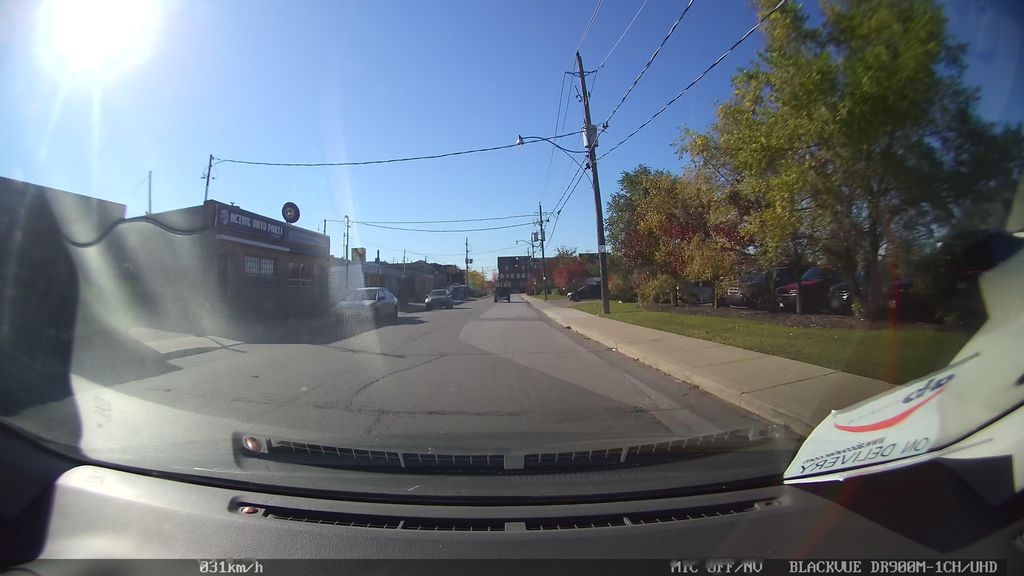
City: toronto